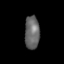
Tissue: lung
Cell type: T cells
Senescence score: 0.2349
Nuclear area (px): 480
Mean DAPI intensity: 102.925